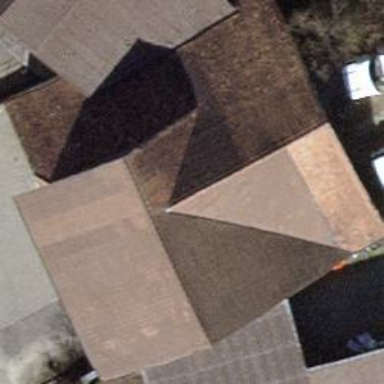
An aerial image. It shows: Shed building.